Interaction volume radius: 10 \u00c5
Interaction volume height: 15 \u00c5
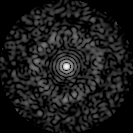
Disorder parameter: 0.8077